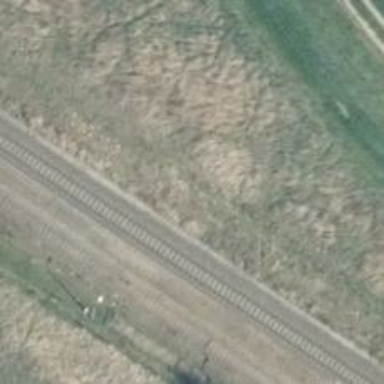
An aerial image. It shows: Railway milestone.